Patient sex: F
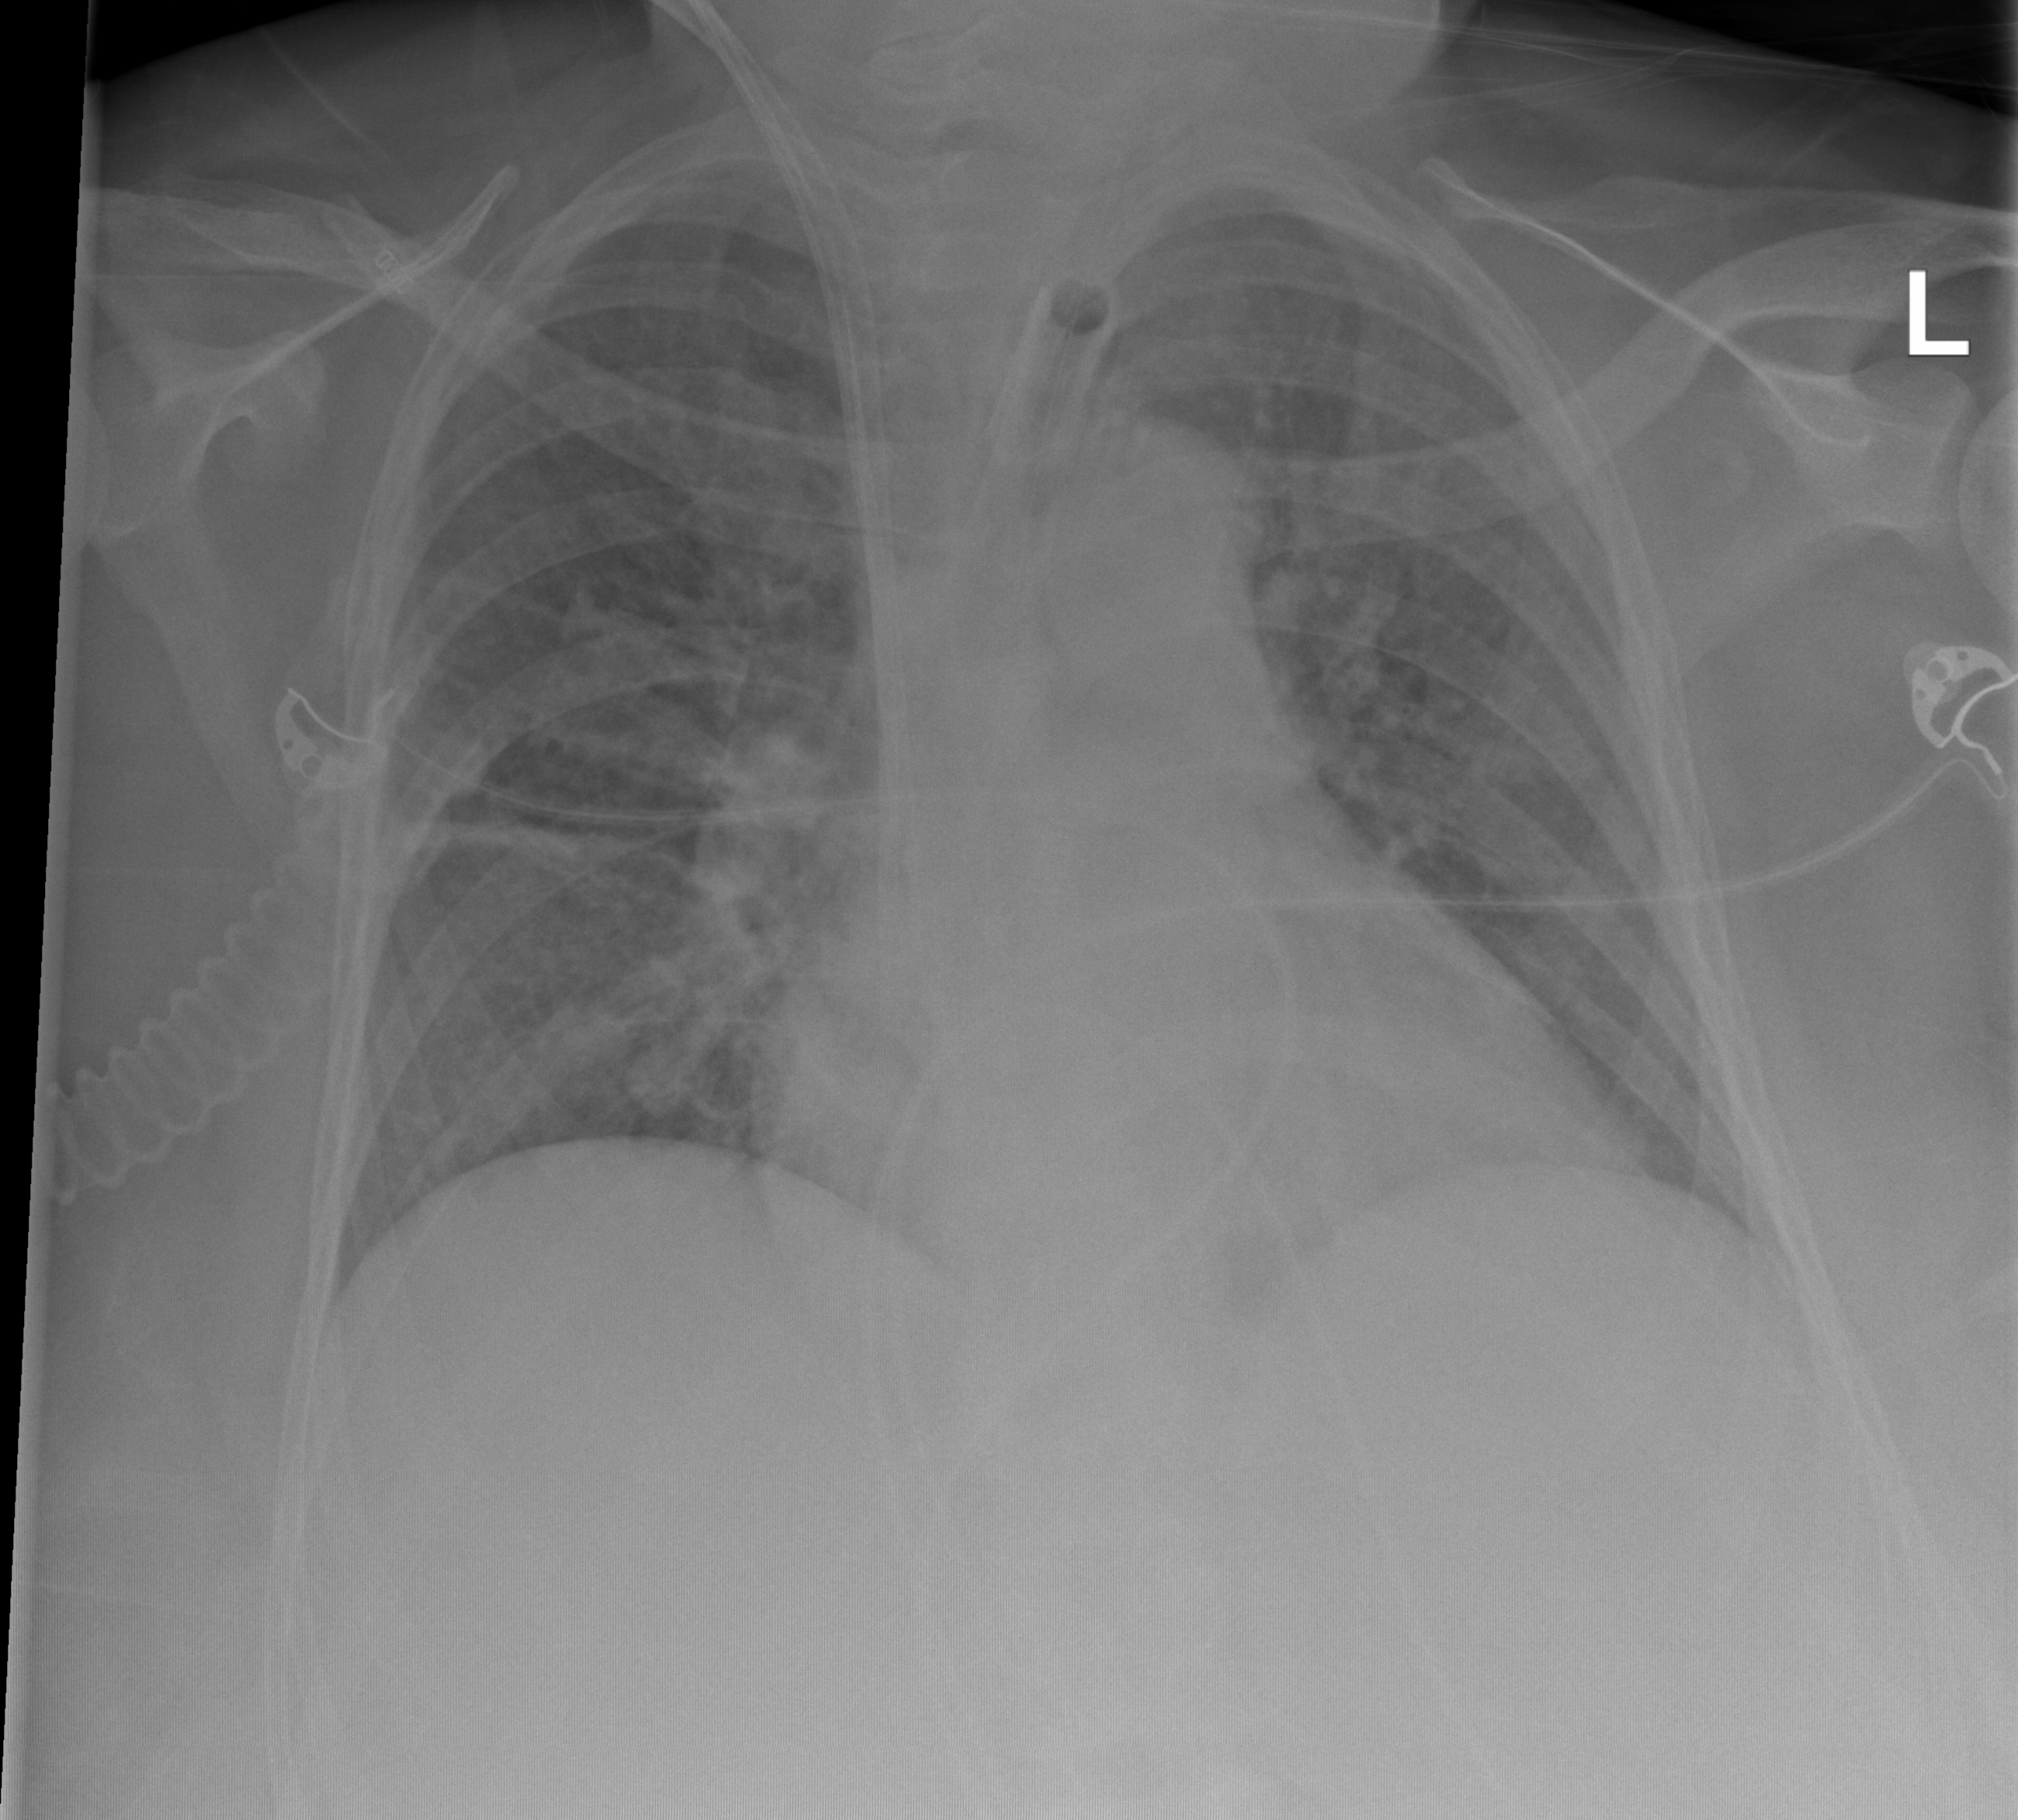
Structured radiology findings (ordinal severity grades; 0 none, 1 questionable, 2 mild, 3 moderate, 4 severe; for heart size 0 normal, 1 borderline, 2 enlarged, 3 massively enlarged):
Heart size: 1
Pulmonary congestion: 2
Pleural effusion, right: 0
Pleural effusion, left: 0
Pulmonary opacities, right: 2
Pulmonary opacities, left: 2
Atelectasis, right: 2
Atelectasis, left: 2